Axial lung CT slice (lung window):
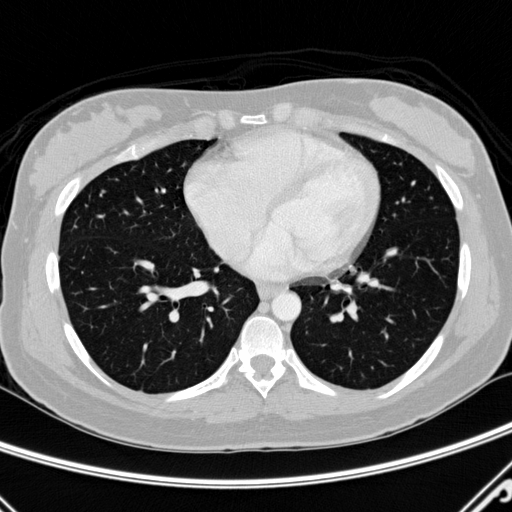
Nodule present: yes
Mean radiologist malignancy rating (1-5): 2